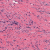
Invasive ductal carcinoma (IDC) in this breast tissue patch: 1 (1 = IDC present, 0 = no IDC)